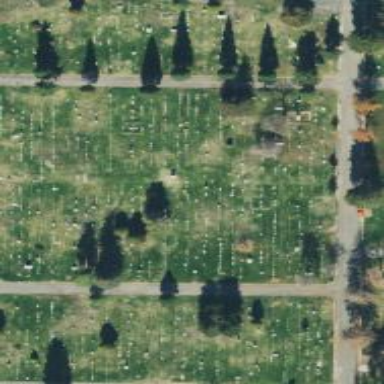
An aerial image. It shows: Sector in the cemetery.